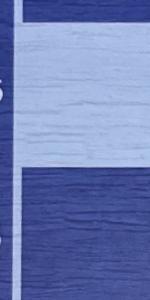
Label: Empty